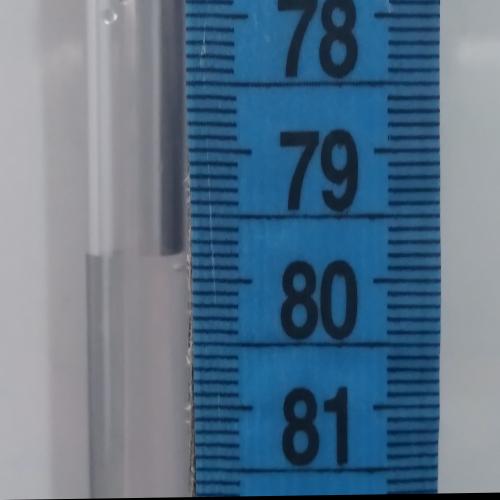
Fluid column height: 79.8 cm